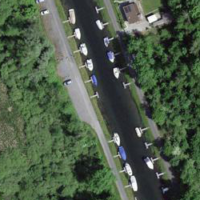
EUNIS habitat code: 25
Species observed at this site:
Corvus corone
Impatiens parviflora
Fulica atra
Anas platyrhynchos
Aythya fuligula
Humulus lupulus
Carex acutiformis
Phragmites australis
Ajuga reptans
Gallinula chloropus
Ardea alba
Mareca strepera
Mergus merganser